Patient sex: M
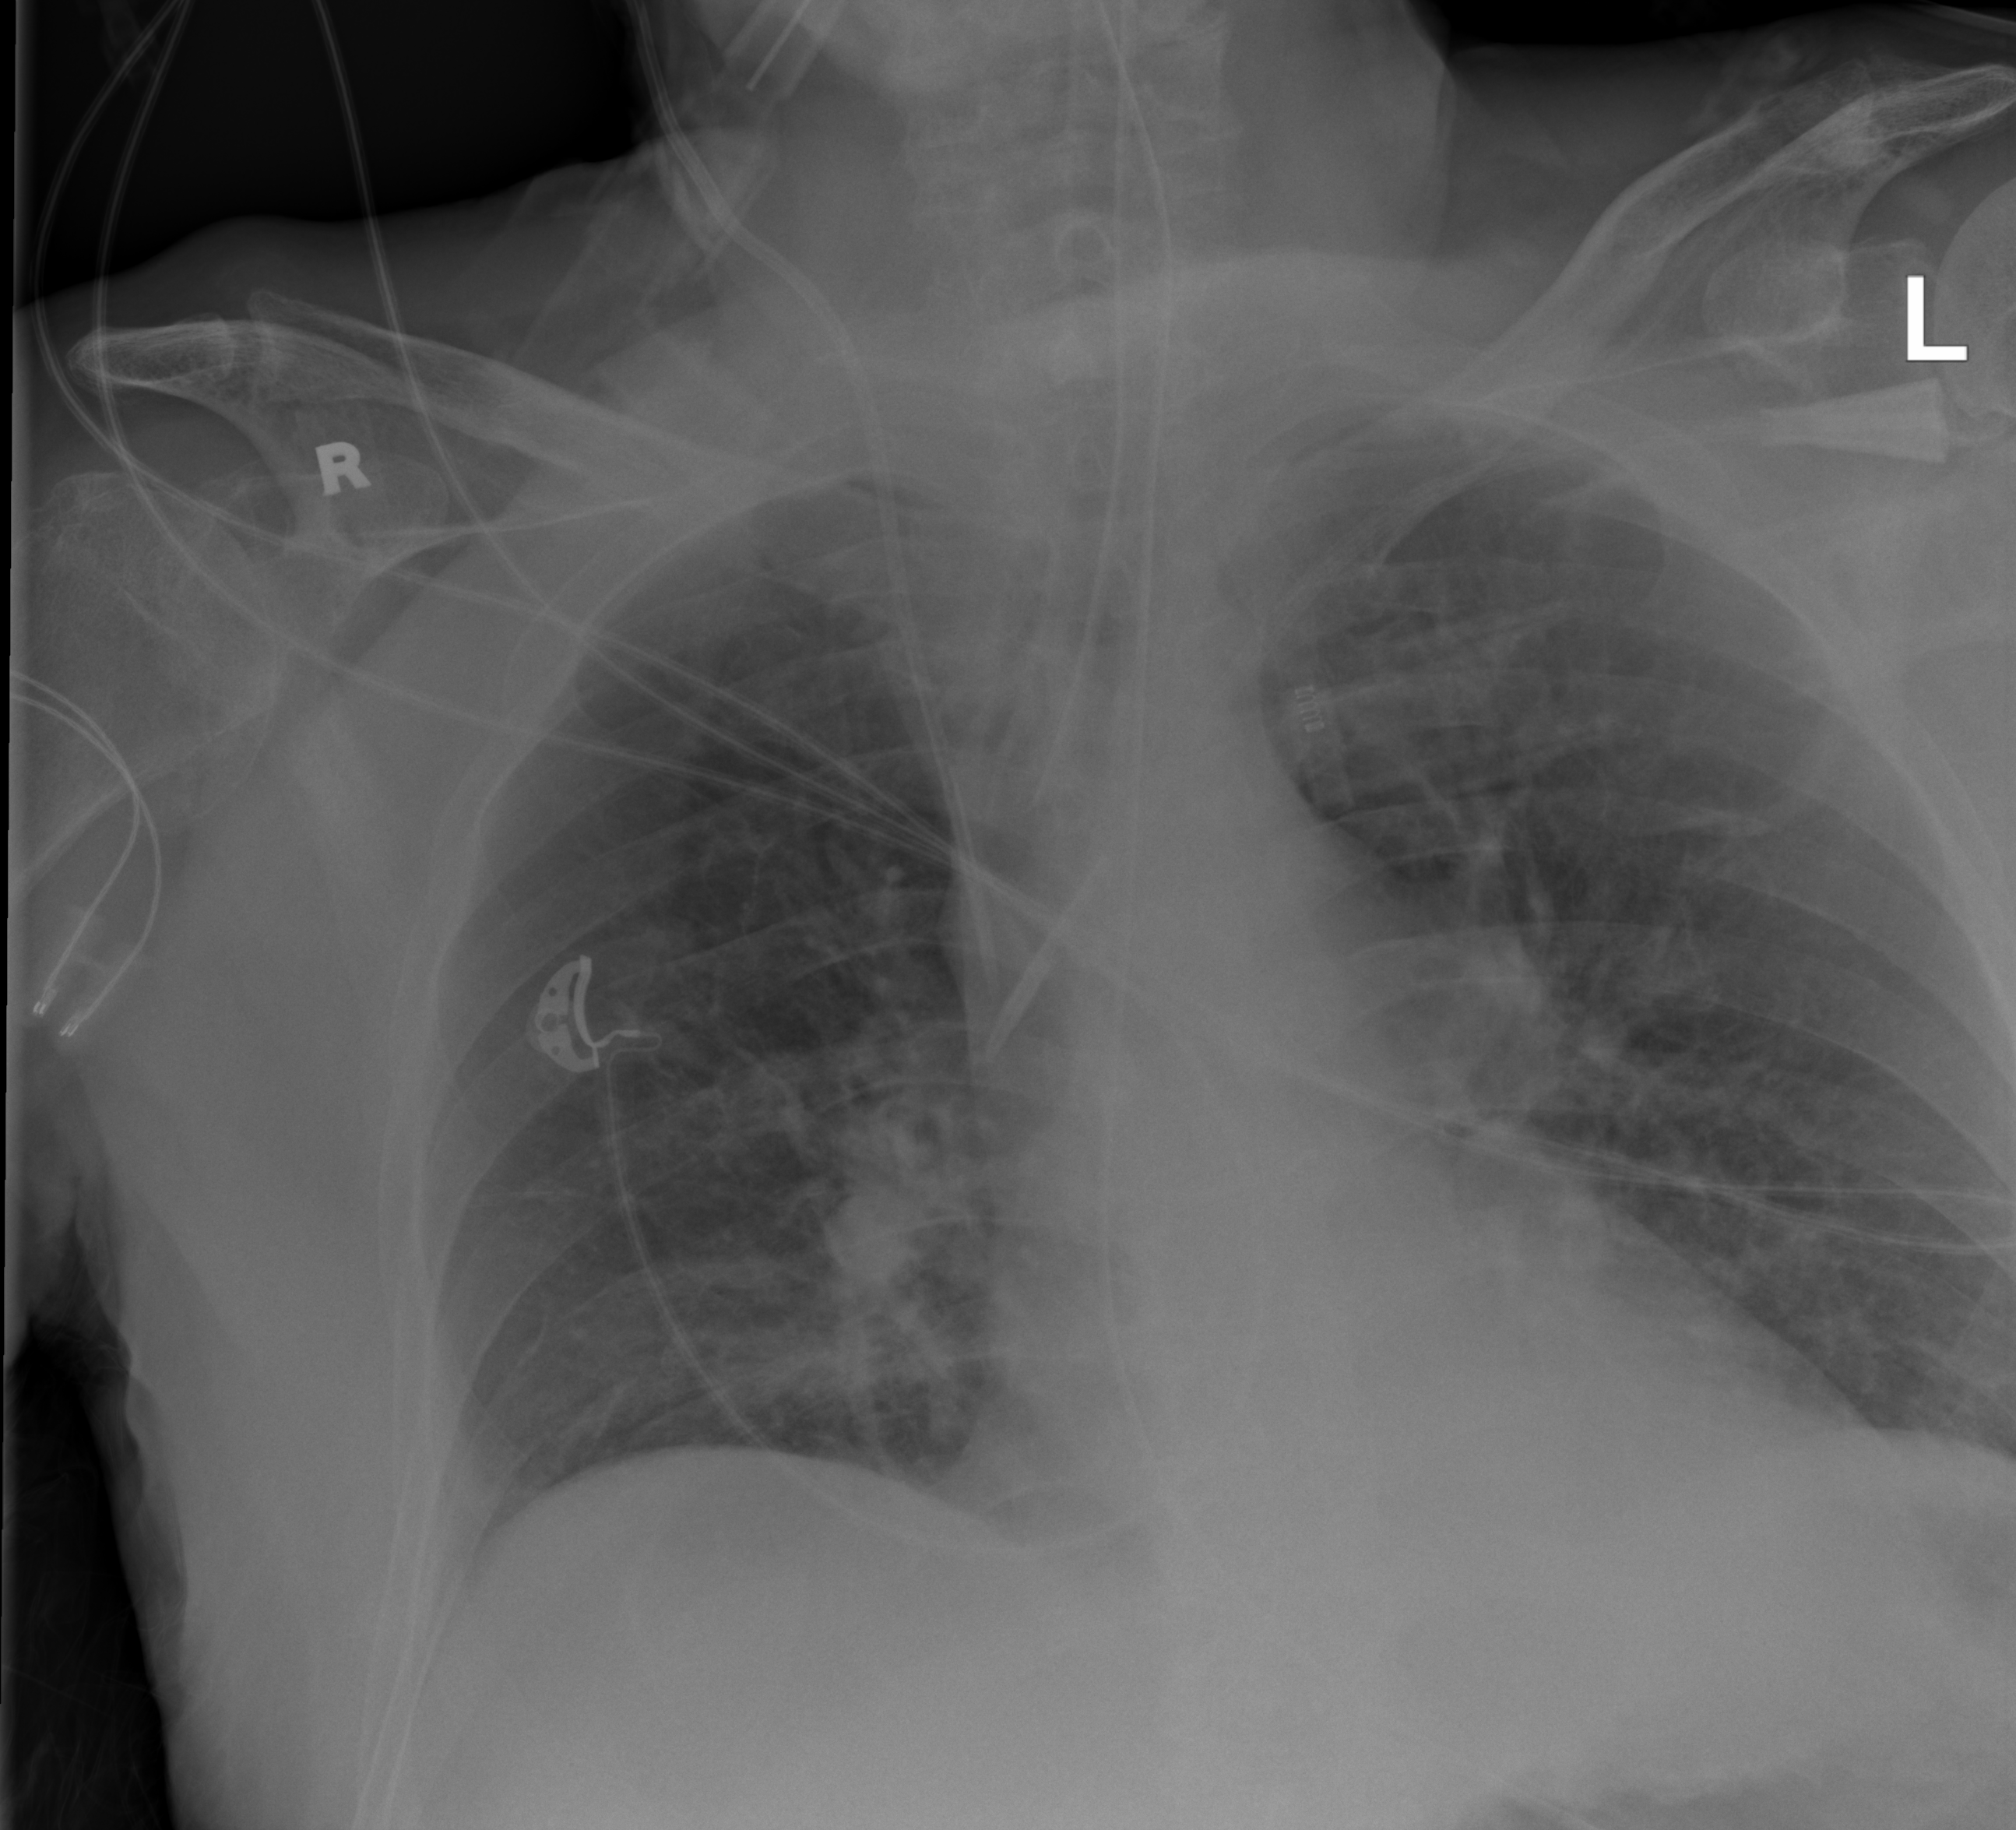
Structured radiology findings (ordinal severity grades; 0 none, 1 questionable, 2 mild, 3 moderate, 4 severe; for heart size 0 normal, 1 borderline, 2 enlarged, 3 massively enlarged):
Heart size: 0
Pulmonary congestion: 0
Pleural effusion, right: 0
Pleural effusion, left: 0
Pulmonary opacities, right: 0
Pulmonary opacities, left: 0
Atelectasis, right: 2
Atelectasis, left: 2